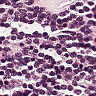
Metastatic tissue present: no